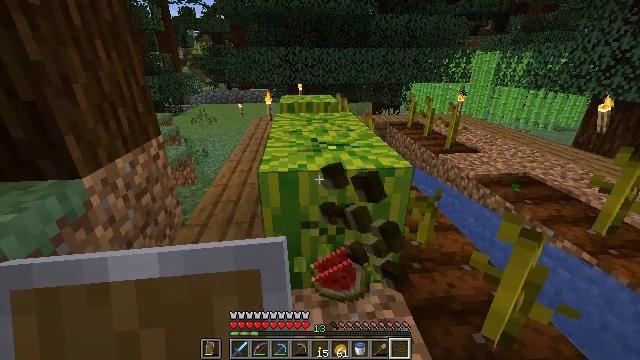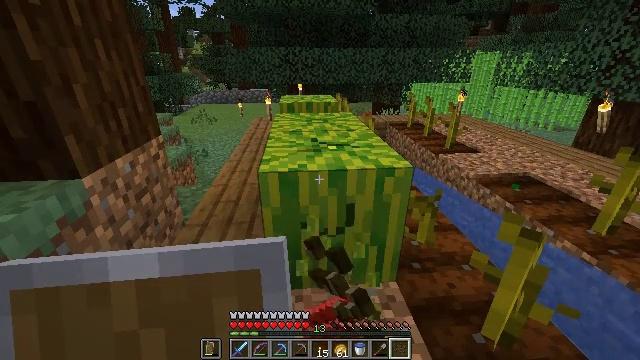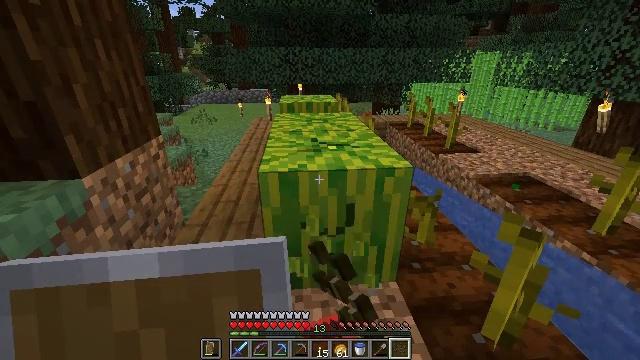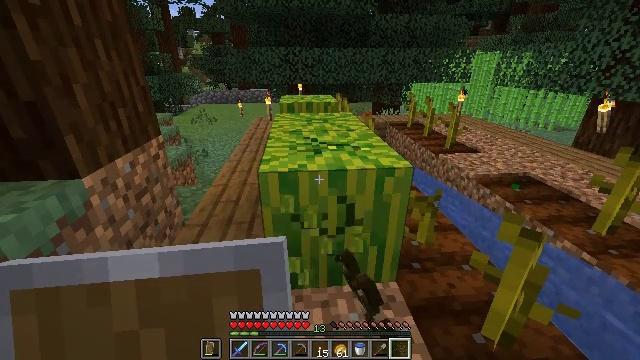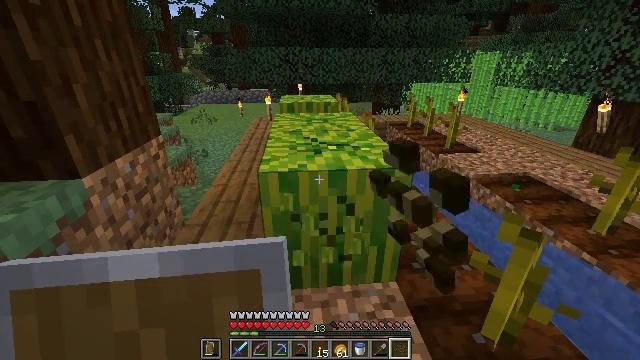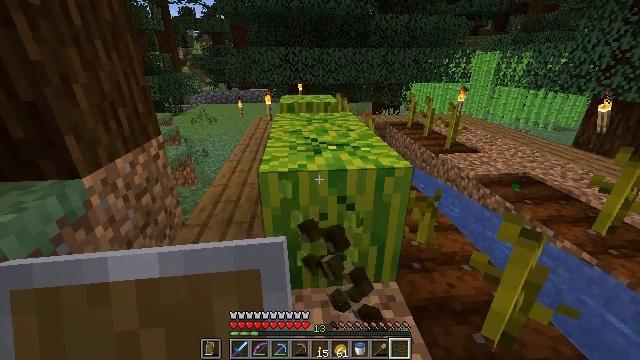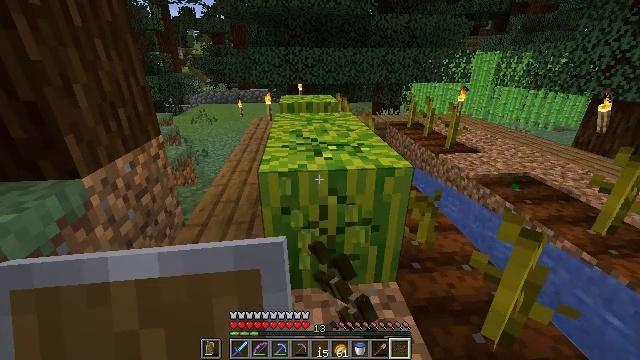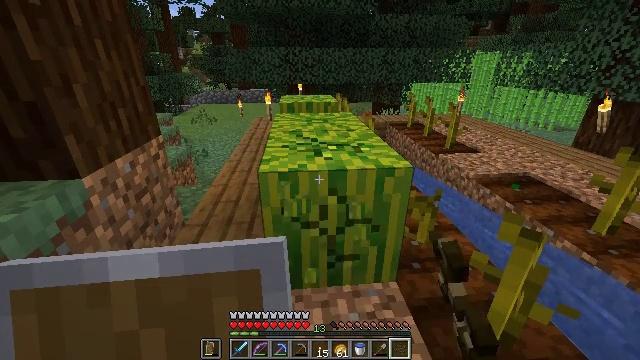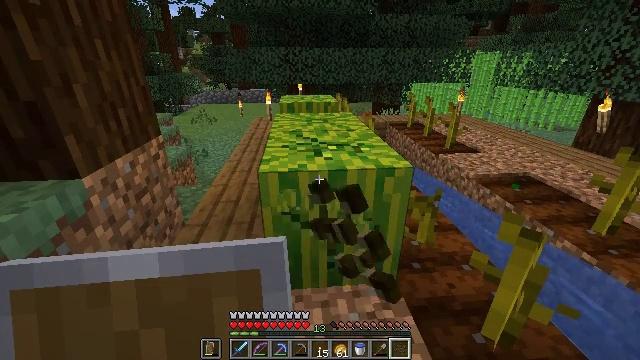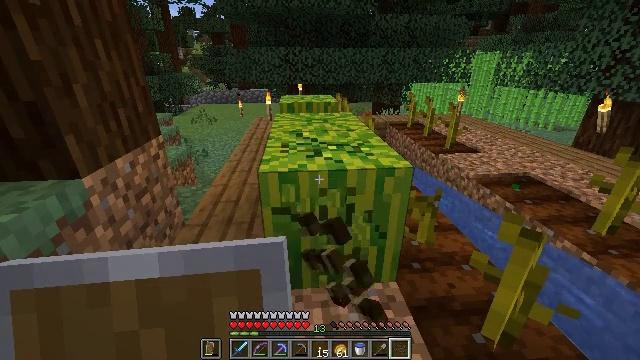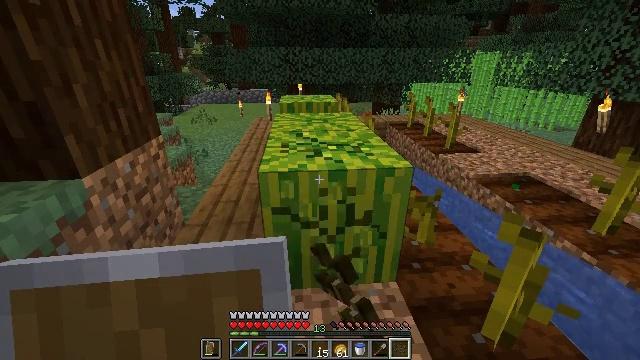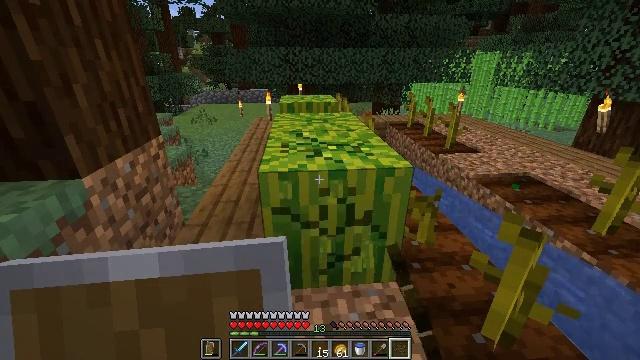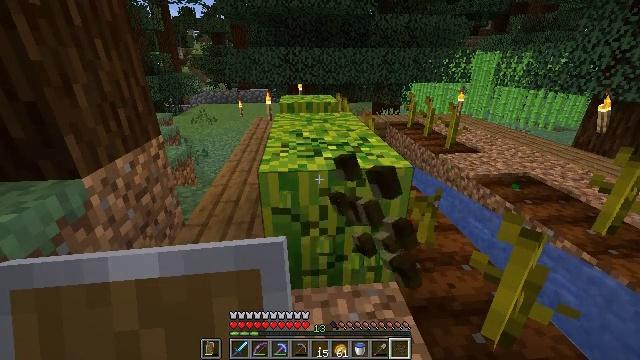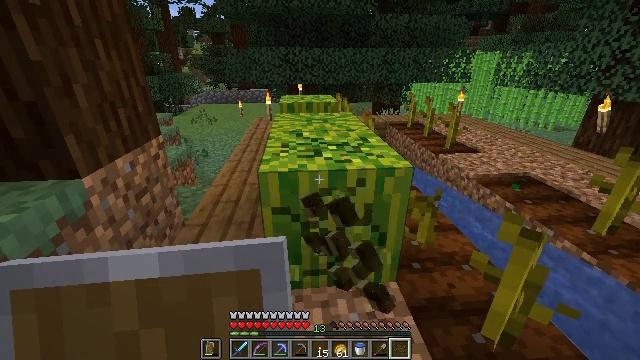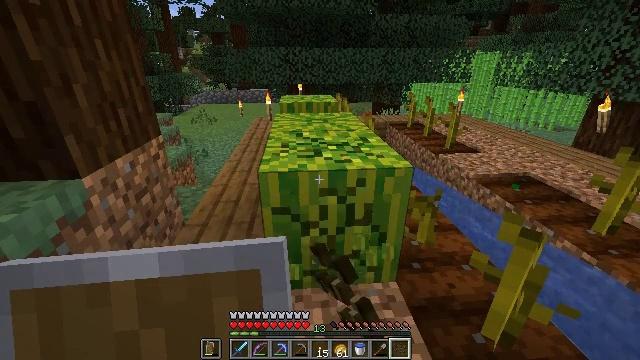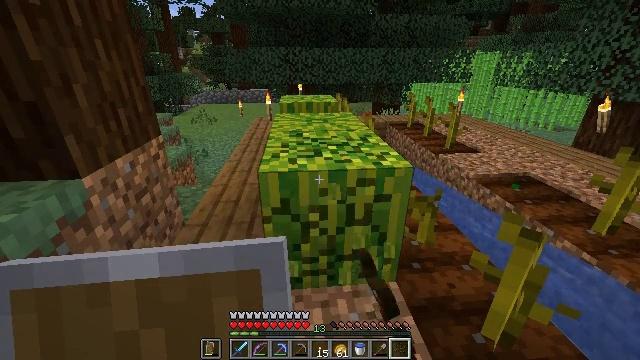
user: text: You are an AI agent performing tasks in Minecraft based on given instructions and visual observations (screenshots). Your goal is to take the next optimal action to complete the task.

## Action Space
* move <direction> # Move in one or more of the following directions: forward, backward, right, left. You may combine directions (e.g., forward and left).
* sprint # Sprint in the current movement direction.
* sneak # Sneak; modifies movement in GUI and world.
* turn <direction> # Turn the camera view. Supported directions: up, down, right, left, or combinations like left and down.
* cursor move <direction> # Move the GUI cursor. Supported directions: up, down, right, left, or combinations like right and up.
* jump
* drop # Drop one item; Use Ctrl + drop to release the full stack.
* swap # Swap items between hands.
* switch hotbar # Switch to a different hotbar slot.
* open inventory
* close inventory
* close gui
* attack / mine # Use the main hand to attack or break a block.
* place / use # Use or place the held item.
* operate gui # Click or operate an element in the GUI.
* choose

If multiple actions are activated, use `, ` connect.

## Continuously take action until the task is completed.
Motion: motion action
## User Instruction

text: Harvest melon from the farm.
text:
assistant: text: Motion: attack / mine
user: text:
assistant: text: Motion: attack / mine
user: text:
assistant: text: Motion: attack / mine
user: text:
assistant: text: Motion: attack / mine
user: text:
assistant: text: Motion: attack / mine
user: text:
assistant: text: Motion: attack / mine
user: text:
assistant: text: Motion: attack / mine
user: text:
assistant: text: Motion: attack / mine
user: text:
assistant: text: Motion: attack / mine
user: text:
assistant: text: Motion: attack / mine
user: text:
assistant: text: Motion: attack / mine
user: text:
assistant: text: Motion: attack / mine
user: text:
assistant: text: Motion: attack / mine
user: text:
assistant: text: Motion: attack / mine
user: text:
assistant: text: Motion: attack / mine
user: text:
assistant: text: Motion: attack / mine
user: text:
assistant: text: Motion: attack / mine
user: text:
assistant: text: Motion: attack / mine
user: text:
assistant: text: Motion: attack / mine
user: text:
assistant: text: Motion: attack / mine
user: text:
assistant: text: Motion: attack / mine
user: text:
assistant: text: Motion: attack / mine
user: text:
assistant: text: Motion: attack / mine
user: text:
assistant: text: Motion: attack / mine
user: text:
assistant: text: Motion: attack / mine
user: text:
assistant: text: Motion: move forward, attack / mine
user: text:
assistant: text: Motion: move forward, turn left and up, attack / mine
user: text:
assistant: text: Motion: move forward, attack / mine
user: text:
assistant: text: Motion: move forward, attack / mine
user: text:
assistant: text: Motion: attack / mine